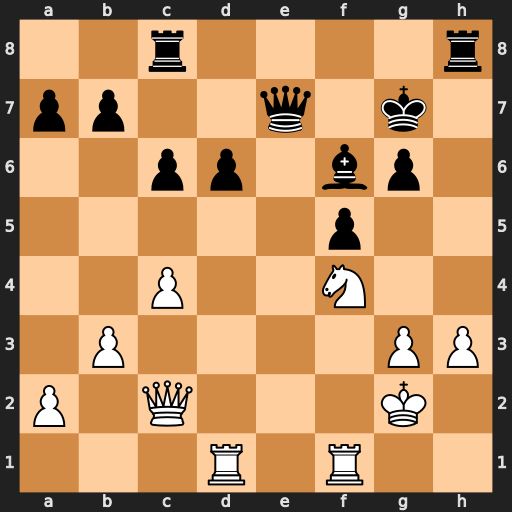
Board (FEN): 2r4r/pp2q1k1/2pp1bp1/5p2/2P2N2/1P4PP/P1Q3K1/3R1R2
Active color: w
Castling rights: -
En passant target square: -
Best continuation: Nxg6 Kxg6 Qxf5+